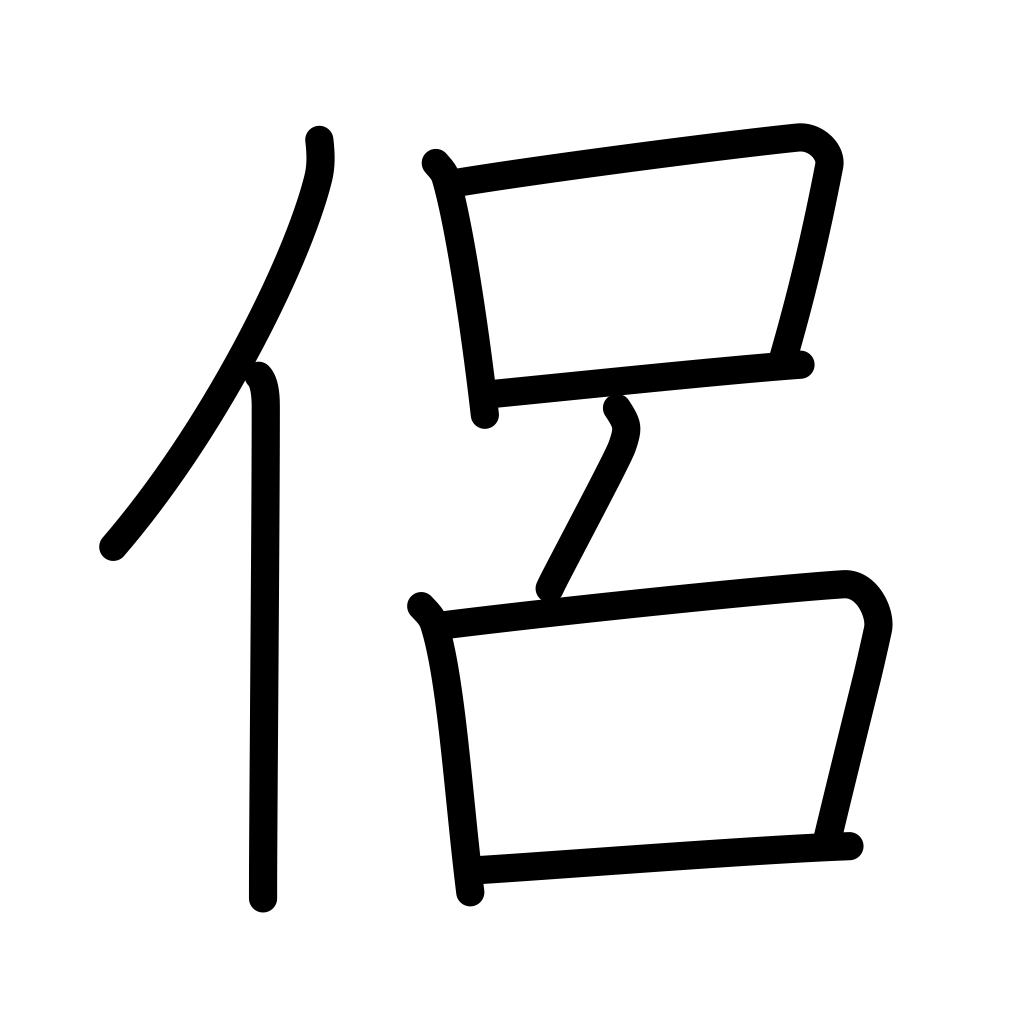
Meaning: companion, follower